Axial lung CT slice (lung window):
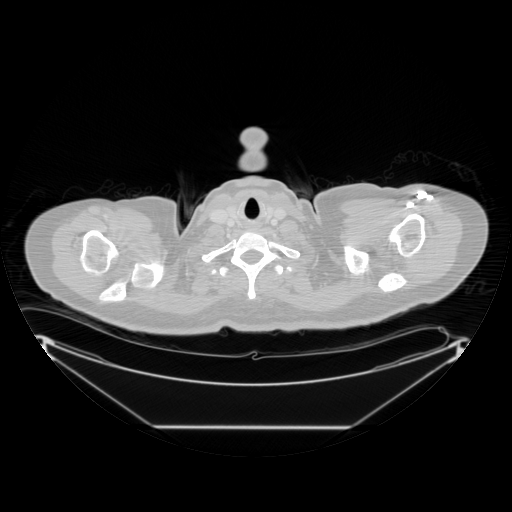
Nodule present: no